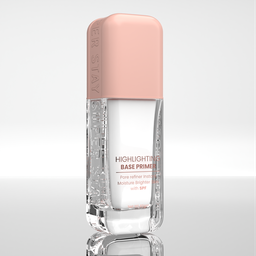
Label: tools